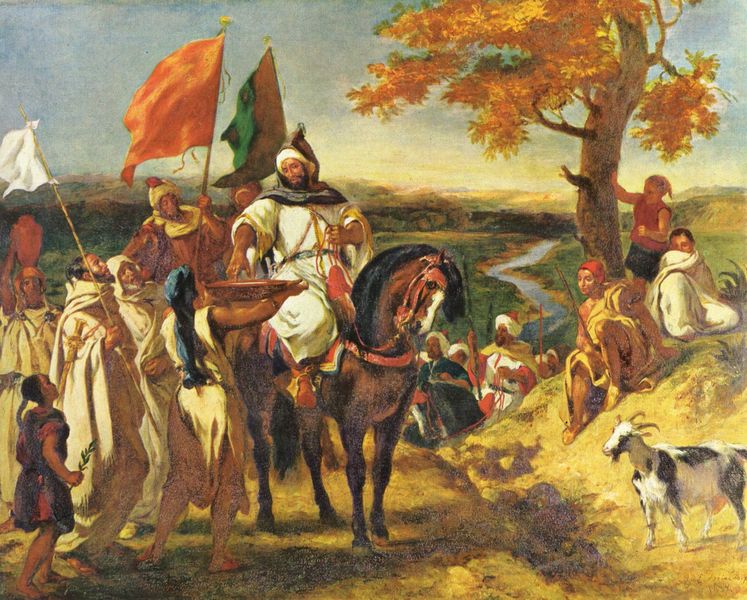
Titel: Marokkanischer Scheich besucht seinen Stamm
Künstler: Eugène Delacroix
Standort: Nantes
Institution: Musée des Beaux-Arts
Schlagwörter: baum, blau, blätter, felsen, gemälde, himmel, laub, mann, schatten, wasser, weiß, wolken, bäume, fluss, gelb, grün, landschaft, menschen, mädchen, ocker, sand, sitzen, äste, abend, braun, frau, frisur, geste, haar, hintergrund, hut, kleid, kleider, licht, männer, orange, schwarz, strasse, szene, vordergrund, gürtel, rot, tier, tiere, weg, wiese, beige, bart, mütze, kleidung, mensch, schale, schüssel, stehen, horn, ast, bach, dämmerung, ferne, flusslauf, horizont, morgen, natur, stamm, wind, zweige, flach, gewässer, sonne, gewand, kutte, gewänder, kind, blatt, blässe, kinder, pferd, pferde, reiter, krug, blesse, huf, hufe, mähne, sattel, zaumzeug, fahnen, fahne, flagge, heu, berge, fels, gebirge, hang, sonnenuntergang, tag, herbst, amerika, böschung, strom, gefolge, soldaten, kopftuch, zopf, orient, orientalisch, zweig, schwarzweiß, schwert, schwerter, säbel, uniform, soldat, geschenk, lorbeer, frieden, ritter, feldzug, hufen, tracht, prister, arabisch, gefleckt, anbieten, aufgabe, rinde, krieger, priester, schwart, laubbäume, mönch, zaunzeug, kreuzzug, mönche, prozession, mohr, speer, speere, flaggen, hörner, begrüßung, gescheckt, schlängeln, gabe, turban, ziegenbock, ziege, arabien, osmanisch, araber, kapuze, perde, historisch, ziegen, ziegenhirte, fahnenstange, flagen, indianer, ureinwohner, palmblatt, türke, osmane, osmanen, einzug, ziegenhirt, gaben, eroberer, templer, türken, fernost, olivenzweig, zige, friedensangebot, menscch, kreuzfahrer, beritten, ergeben, saladin, weisse fahne, ziegenhirten